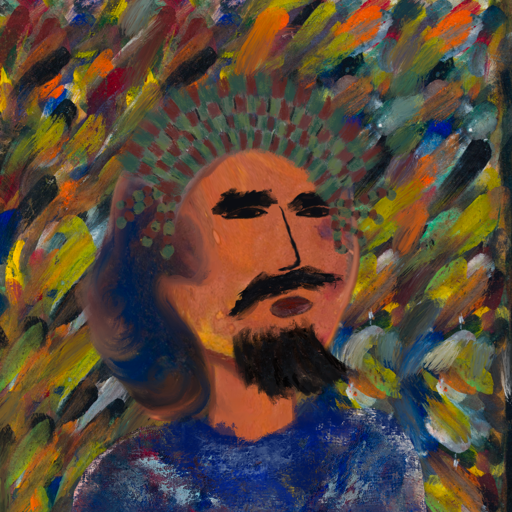
Background: An_Impression, Head And Neck Side: Mother_And_Son_Son, Face Side: Mosgoul, Bust: Irani, Hair Side: Mother_And_Son_Son, Head Accessory: After_Raid_Crown, Second Necklace: Blank, Necklace: Blank, Baby: Blank